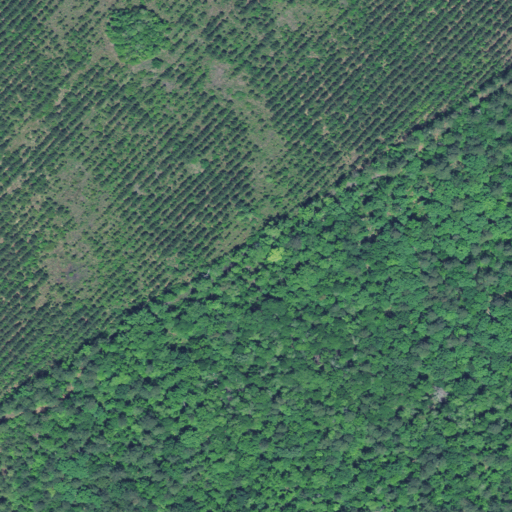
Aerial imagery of depression(s) in South Carolina named McCants Bay containing woody wetlands and evergreen forest